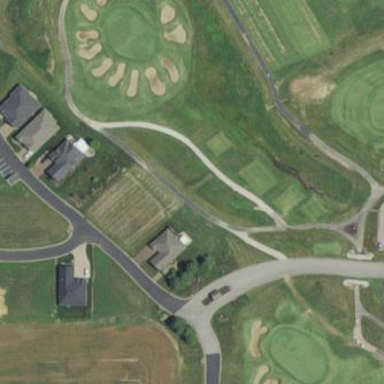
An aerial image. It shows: Area of rough grass used for golf.